Question: I have a surface where i draw some kind of dynamic image based on the data from my backend, on click of a certain area, i want different data to be published. but my following code always takes last data drawn to publish.
'''
function renderICD() {
var totalx=1200;
var totaly=1000;
var xOffset = 150;
var yOffset = 20;
surface = dojox.gfx.createSurface("icdTab",totalx+2,totaly+2);
var grid = surface.createGroup();
var step = 1;
var xyHolder = {};
var group = grid.createGroup();
for(var ii=0;ii<2;ii++)
{
var x = (step-1) * (75+85);
step++;
var group = grid.createGroup();
group.createRect({x:xOffset+x+33, y:yOffset+20+90, width: 10, height: 10}).setFill([255, 255, 255, 0.9])
.setStroke({color:'black' , width:2});
dojo.connect(group.getEventSource(),"onclick",function(e) {
var internal = ii;
alert("publishing "+internal);
//shape was clicked, now do something!
});
grid.createText({x:xOffset+x+33, y:yOffset+20+80, text:ii,align:"middle"})
.setFill('red')
.setFont({size: '10px',weight: "bold"});
}
}
'''
As i understand, only 1 instance of function written to handle event is present, but what i am trying to handle is 2 different events.
How can i achieve this?

Snapshot of surface with 2 rects, when i click on both rects, i get '2' in my alert.
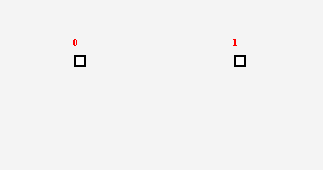
Answer: JavaScript has functional scope, not block scope, so you only have one 'ii' variable, which is always equal to "2" by the time you click on a rect. There are many ways to fix this, example below :
'''
function renderICD() {
var totalx=1200;
var totaly=1000;
var xOffset = 150;
var yOffset = 20;
surface = dojox.gfx.createSurface("icdTab",totalx+2,totaly+2);
var grid = surface.createGroup();
var step = 1;
var xyHolder = {};
var group = grid.createGroup();
dojo.forEach([0,1], function(item, ii) {
var x = (step-1) * (75+85);
step++;
var group = grid.createGroup();
group.createRect({x:xOffset+x+33, y:yOffset+20+90, width: 10, height: 10}).setFill([255, 255, 255, 0.9])
.setStroke({color:'black' , width:2});
dojo.connect(group.getEventSource(),"onclick",function(e) {
var internal = ii;
alert("publishing "+internal);
//shape was clicked, now do something!
});
grid.createText({x:xOffset+x+33, y:yOffset+20+80, text:ii,align:"middle"})
.setFill('red')
.setFont({size: '10px',weight: "bold"});
});
}
'''